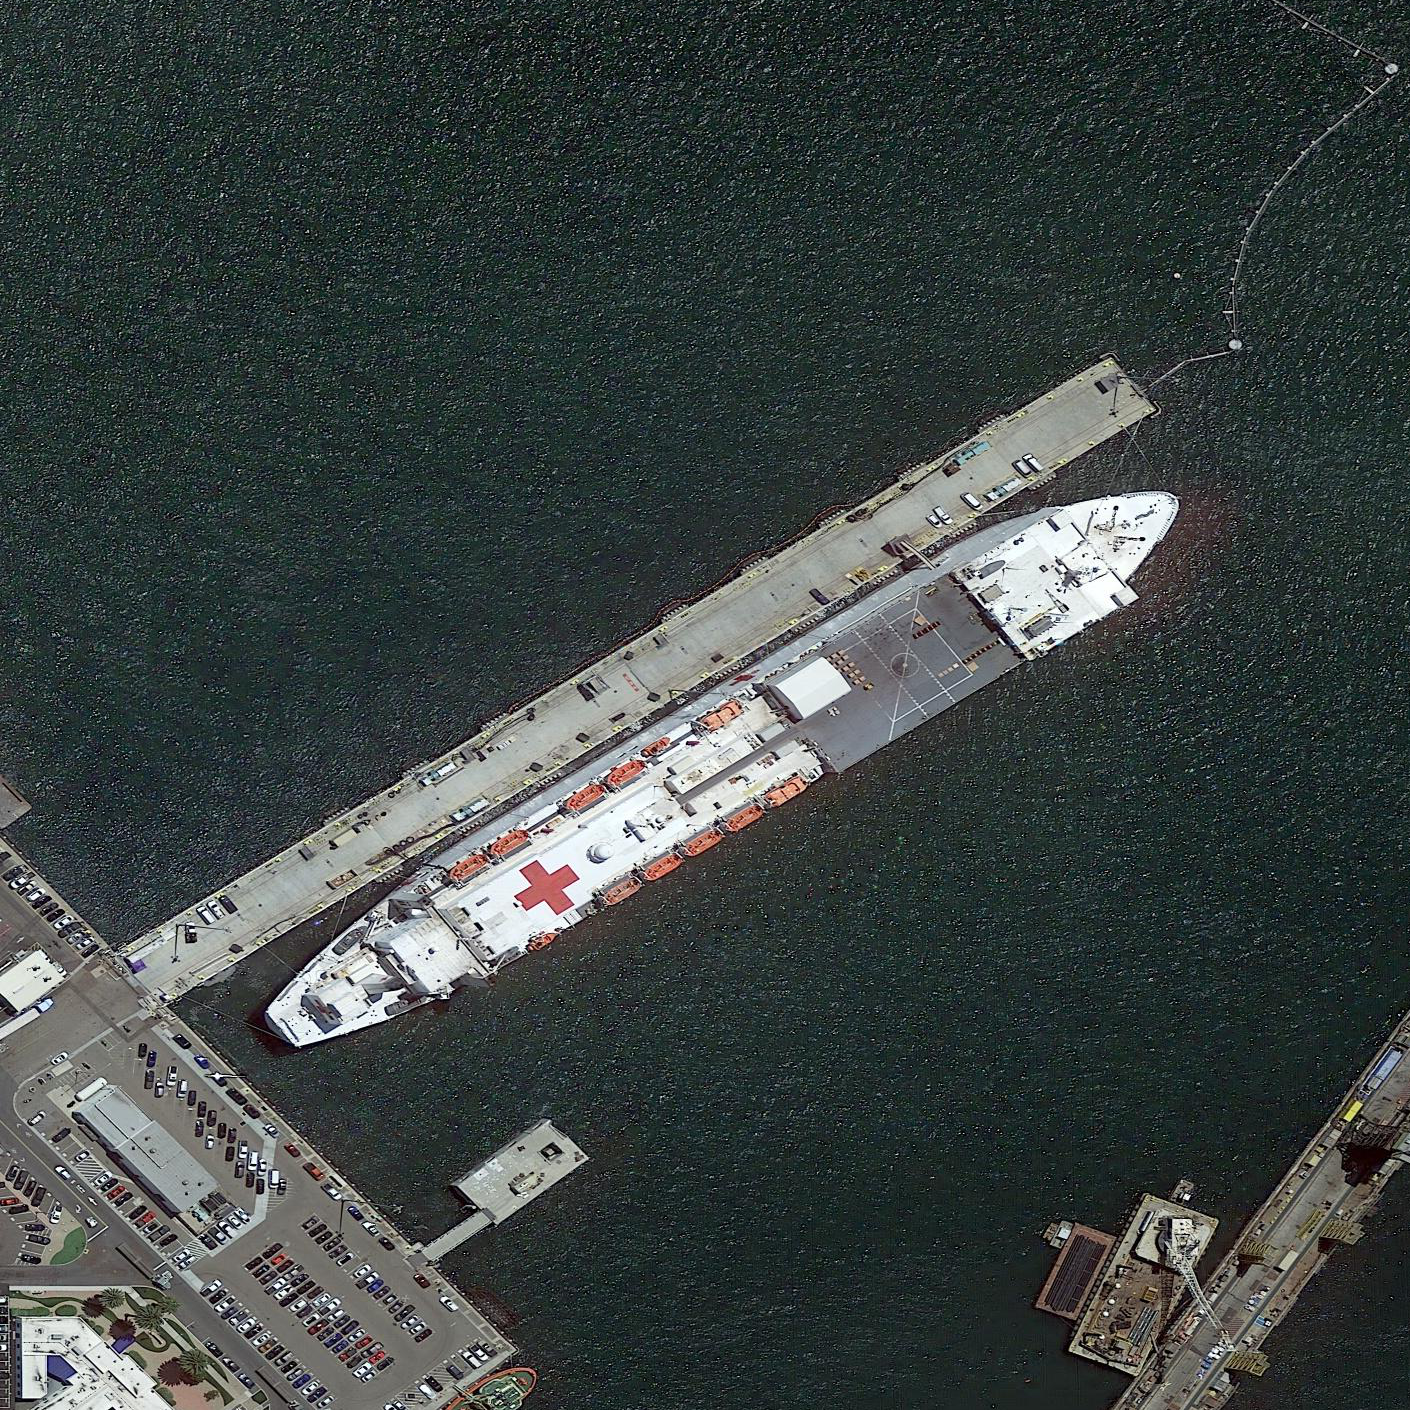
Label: Medical_ship